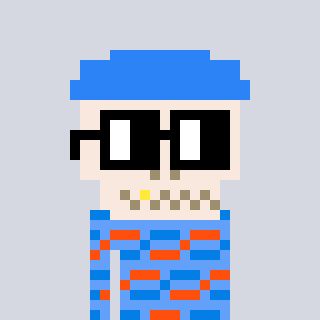
a pixel art character with square black glasses, a skeleton-hat-shaped head and a blue-colored body on a cool background